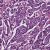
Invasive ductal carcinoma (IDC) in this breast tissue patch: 1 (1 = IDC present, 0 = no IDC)